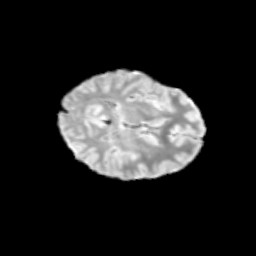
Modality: T2w
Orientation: axial
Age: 10
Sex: female
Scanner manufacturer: siemens
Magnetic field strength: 3 T
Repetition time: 3.8 s
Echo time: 0.07 s